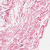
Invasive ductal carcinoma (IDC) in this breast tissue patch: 0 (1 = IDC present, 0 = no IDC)